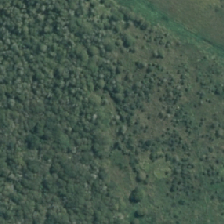
Land cover: deciduous_hardwood